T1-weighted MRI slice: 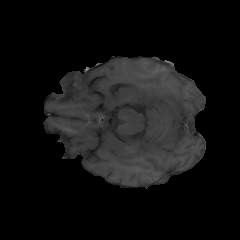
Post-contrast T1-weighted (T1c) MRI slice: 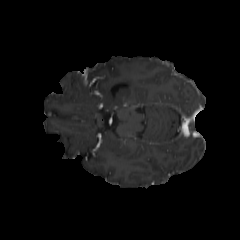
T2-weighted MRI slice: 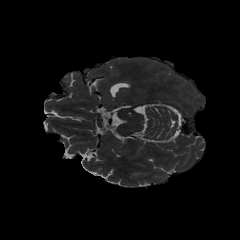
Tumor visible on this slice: no